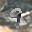
Label: 9